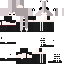
A female skeleton skin with pale skin, wearing white long hair dressed in a black robe top and black pants, featuring a closed mouth.